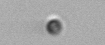
Label: nanoplankton_mix